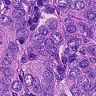
Metastatic tissue present: yes